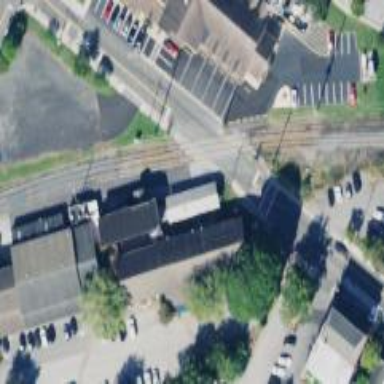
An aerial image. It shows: Preserved rail siding.